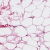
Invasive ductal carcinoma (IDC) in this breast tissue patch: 0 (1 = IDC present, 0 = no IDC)